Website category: university
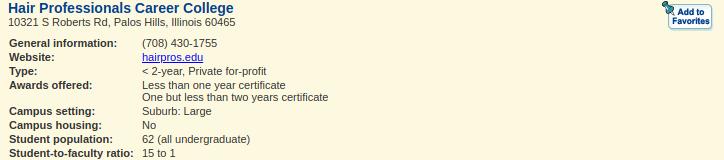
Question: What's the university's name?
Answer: Hair Professionals Career College

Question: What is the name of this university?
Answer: Hair Professionals Career College

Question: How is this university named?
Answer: Hair Professionals Career College

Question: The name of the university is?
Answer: Hair Professionals Career College

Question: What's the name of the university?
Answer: Hair Professionals Career College

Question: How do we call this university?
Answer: Hair Professionals Career College

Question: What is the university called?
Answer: Hair Professionals Career College

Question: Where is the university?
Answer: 10321 S Roberts Rd, Palos Hills, Illinois 60465

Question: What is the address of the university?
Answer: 10321 S Roberts Rd, Palos Hills, Illinois 60465

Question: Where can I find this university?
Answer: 10321 S Roberts Rd, Palos Hills, Illinois 60465

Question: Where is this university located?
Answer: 10321 S Roberts Rd, Palos Hills, Illinois 60465

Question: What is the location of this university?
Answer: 10321 S Roberts Rd, Palos Hills, Illinois 60465

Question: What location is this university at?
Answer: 10321 S Roberts Rd, Palos Hills, Illinois 60465

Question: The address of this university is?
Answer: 10321 S Roberts Rd, Palos Hills, Illinois 60465

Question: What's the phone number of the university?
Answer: (708) 430-1755

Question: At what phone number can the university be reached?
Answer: (708) 430-1755

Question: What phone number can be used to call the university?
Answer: (708) 430-1755

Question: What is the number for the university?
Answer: (708) 430-1755

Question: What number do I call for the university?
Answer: (708) 430-1755

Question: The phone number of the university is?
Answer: (708) 430-1755

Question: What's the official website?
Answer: hairpros.edu

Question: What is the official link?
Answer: hairpros.edu

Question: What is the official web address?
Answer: hairpros.edu

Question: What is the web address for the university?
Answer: hairpros.edu

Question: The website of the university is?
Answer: hairpros.edu

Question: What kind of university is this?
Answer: < 2-year, Private for-profit

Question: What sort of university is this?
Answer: < 2-year, Private for-profit

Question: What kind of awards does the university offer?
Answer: Less than one year certificate One but less than two years certificate

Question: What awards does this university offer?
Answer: Less than one year certificate One but less than two years certificate

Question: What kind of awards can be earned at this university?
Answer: Less than one year certificate One but less than two years certificate

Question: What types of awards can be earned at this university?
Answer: Less than one year certificate One but less than two years certificate

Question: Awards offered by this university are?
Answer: Less than one year certificate One but less than two years certificate

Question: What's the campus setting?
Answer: Suburb: Large

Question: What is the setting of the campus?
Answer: Suburb: Large

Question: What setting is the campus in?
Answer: Suburb: Large

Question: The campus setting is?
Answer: Suburb: Large

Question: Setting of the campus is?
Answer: Suburb: Large

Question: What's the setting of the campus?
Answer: Suburb: Large

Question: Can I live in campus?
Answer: No

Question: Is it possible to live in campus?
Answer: No

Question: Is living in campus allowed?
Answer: No

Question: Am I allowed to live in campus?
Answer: No

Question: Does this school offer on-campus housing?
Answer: No

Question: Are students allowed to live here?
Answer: No

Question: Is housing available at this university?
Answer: No

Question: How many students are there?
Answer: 62 (all undergraduate)

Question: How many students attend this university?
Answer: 62 (all undergraduate)

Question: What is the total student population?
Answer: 62 (all undergraduate)

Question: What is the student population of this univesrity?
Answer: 62 (all undergraduate)

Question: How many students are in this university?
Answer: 62 (all undergraduate)

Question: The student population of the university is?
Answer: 62 (all undergraduate)

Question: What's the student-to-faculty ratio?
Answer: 15 to 1

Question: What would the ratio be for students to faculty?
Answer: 15 to 1

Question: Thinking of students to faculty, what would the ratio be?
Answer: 15 to 1

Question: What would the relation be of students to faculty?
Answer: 15 to 1

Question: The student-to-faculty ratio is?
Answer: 15 to 1

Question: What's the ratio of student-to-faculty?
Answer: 15 to 1

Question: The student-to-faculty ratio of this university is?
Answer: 15 to 1